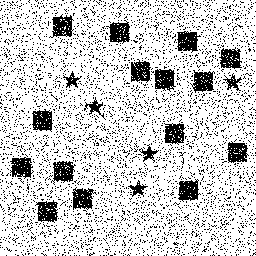
Squares: 15
Triangles: 0
Stars: 5
Total shapes: 20